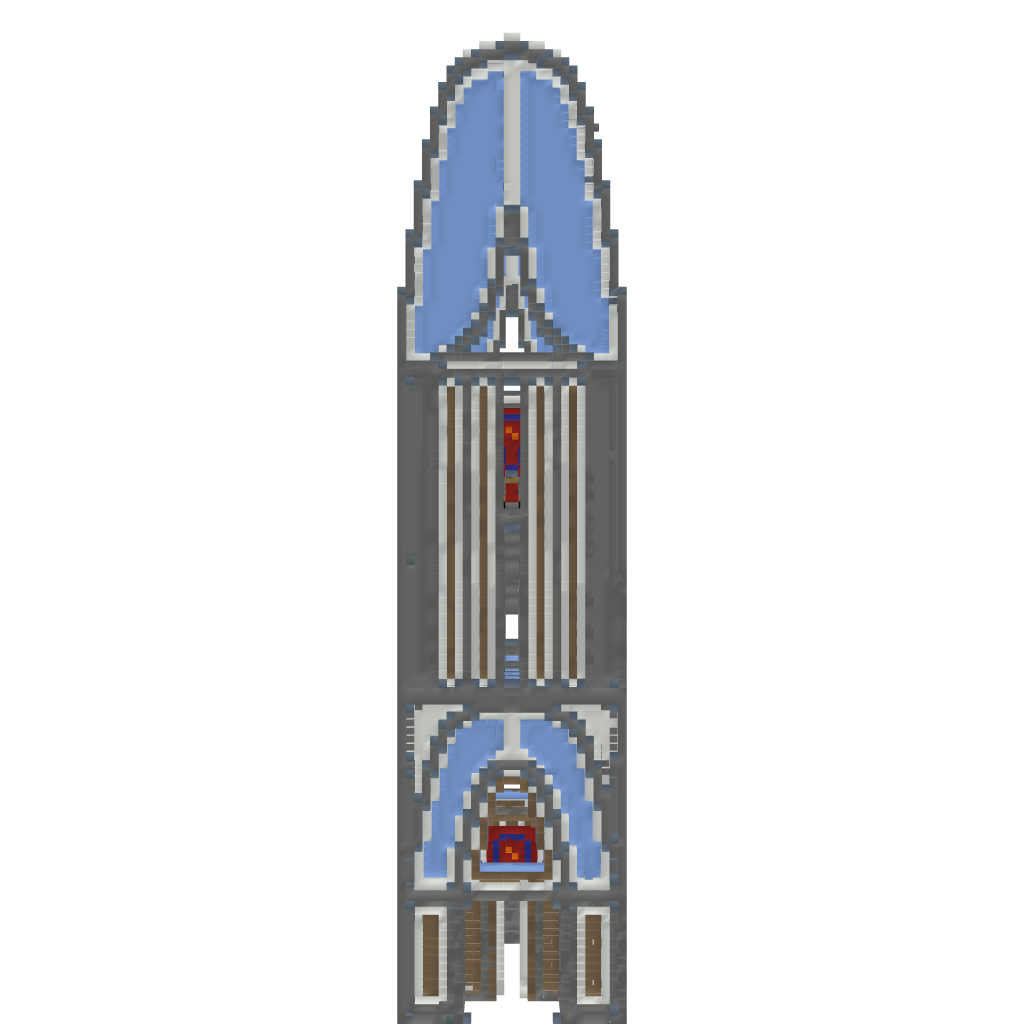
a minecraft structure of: Fortress